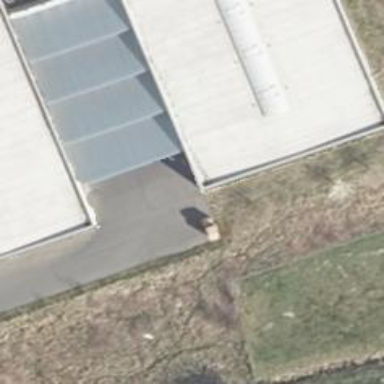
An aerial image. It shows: Industrial building with flat roof.